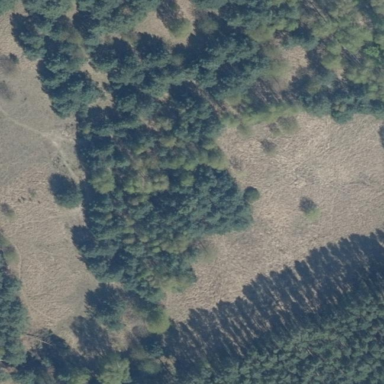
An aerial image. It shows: Patch of scrub vegetation.